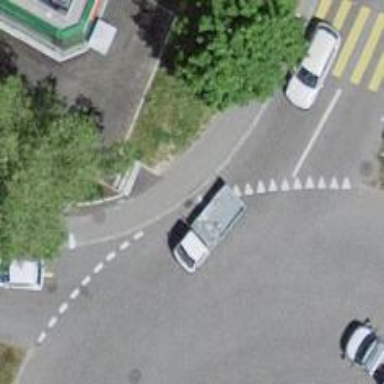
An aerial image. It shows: Set of steps on the road.